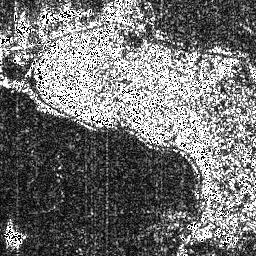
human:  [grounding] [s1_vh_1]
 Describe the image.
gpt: In the satellite image, there is  <ref>1 small ship </ref> <box>[[0, 89, 8, 96, 0]]</box> located at bottom left.